Question: I have a plot in which the x-axis labels are not uniform. Using axis.text.x = element_text(), I rotated the labels -45 degrees and moved them up at vjust = 1. However, the words on the x-axis themselves are jumbled, and each individual label does not seem uniformly rotated. How can I fix this?
First, the letters seem to be unevenly spaced. Note "nh" in Eisenhower, "Ca" and "rt" in Carter, and "Bu" in W_Bush. Second, the words on the label themselves are not evenly angled, and it seems especially noticeable from Carter to W_Bush.

Code:
'''
bp <-
ggplot(df1, aes(
x = df1$President,
y = df1$Count,
fill = df1$President
)) + geom_bar(stat = "identity", width = 0.5) + theme(axis.text.x = element_text(
angle = -45,
hjust = 0,
vjust = 1
)) + labs(
title = "Executive Orders Issued by President",
subtitle = "After World War II",
x = "President",
y = "Count"
) + theme(legend.position = "none")
'''
Thanks in advance!
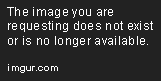
Answer: In this case I would use 'coord_flip' to place the names on the y-axis, avoiding the need for rotation. I'd also use a single color for the bars and consider reordering.
'''
# Example data:
presidents <- structure(list(President = c("George Washington", "John Adams",
"Thomas Jefferson", "James Madison",
"James Monroe", "John Quincy Adams",
"Andrew Jackson", "Martin van Buren",
"William Henry Harrison", "John Tyler"),
Number = c(8, 1, 4, 1, 1, 3, 12, 10, 0, 17)),
row.names = c(NA, 10L),
class = "data.frame",
.Names = c("President", "Number"))
presidents %>%
ggplot(aes(reorder(President, Number), Number)) +
geom_col(fill = "skyblue3") +
coord_flip() +
labs(x = "President")
'''
<URL>